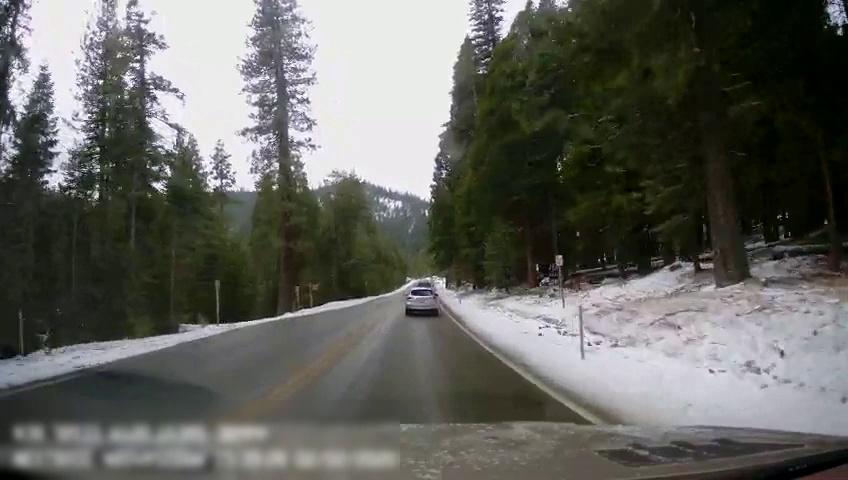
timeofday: Day
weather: Snowy
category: Drivable Space
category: Vehicles | Truck
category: Vehicles | SUV
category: Lanes | Current Lane
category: Lanes | Opposite Lane
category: Lanes | Current Lane
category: Lanes | Opposite Lane
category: Traffic | Signs